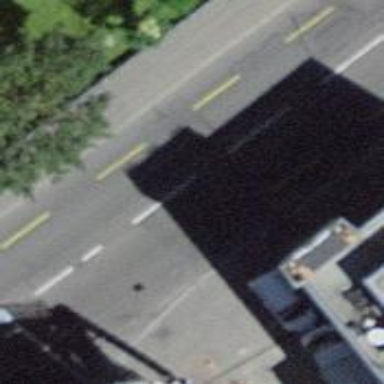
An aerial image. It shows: Secondary road with asphalt surface. It has sidewalks on both sides and trolley wires above. There is lane for bicycles on both sides.